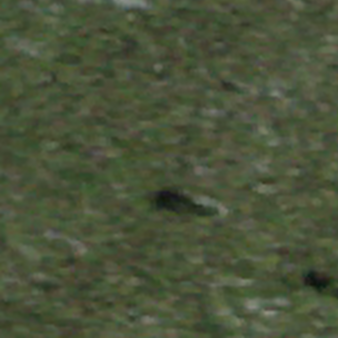
Label: other